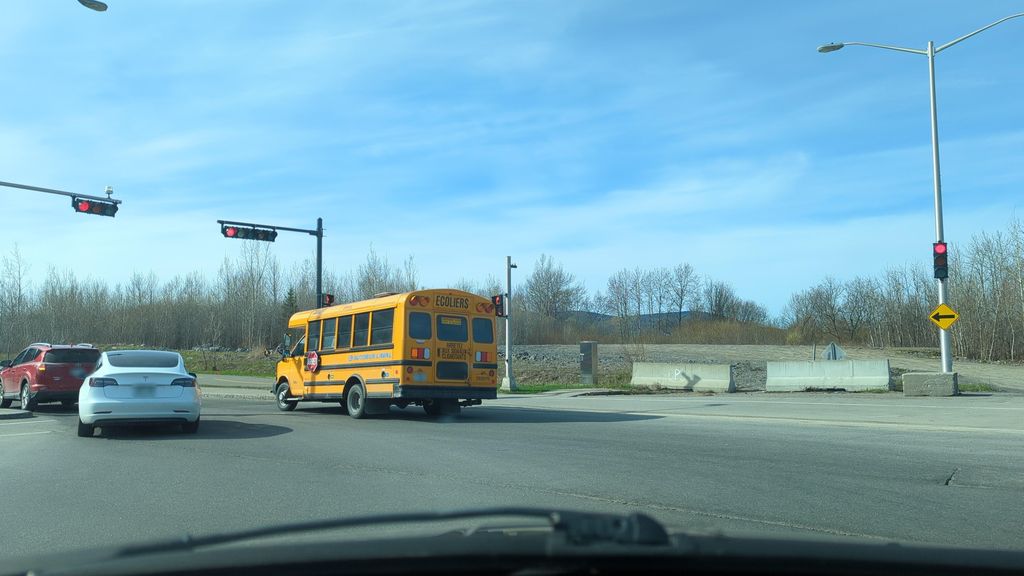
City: quebec_city